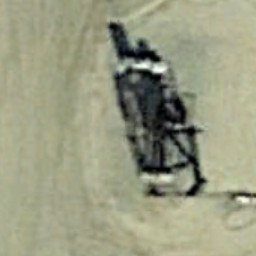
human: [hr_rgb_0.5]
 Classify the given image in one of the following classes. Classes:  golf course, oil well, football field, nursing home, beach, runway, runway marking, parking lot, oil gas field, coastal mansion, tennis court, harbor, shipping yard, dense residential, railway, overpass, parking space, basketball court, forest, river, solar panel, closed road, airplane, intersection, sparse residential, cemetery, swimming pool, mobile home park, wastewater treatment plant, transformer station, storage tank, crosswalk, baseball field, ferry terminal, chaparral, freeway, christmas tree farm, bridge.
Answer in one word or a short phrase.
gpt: oil well